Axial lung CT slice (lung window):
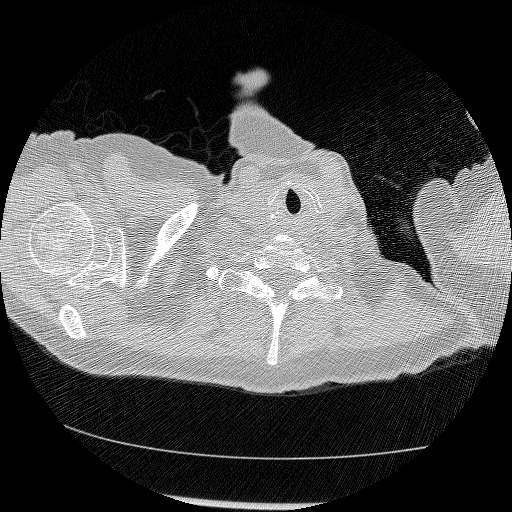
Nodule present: no